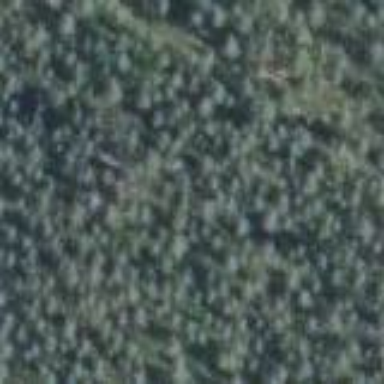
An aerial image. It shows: Woodland consisting mainly of needle-leaved trees.